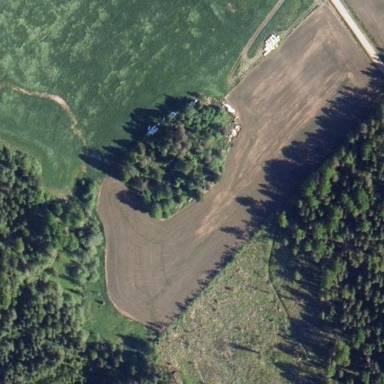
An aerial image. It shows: Deciduous woodland area.